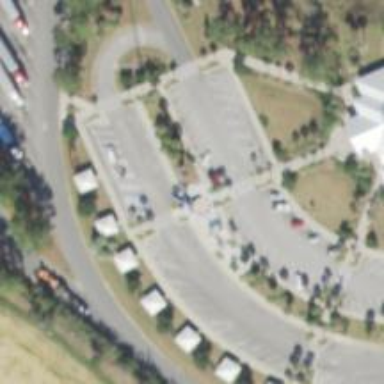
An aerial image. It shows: Parking space.